Question: When incompletely assigning a value I get a latch. But why did I get a latch in the example below? I think there is no need for the latch of 'F' output because it is defined at all values of 'SEL'.
### Verilog code:
'''
always @ (ENB or D or A or B pr SEL)
if (ENB)
begin
Q=D;
if (SEL)
F=A;
else
F=B;
end
'''
### Inferred logic:

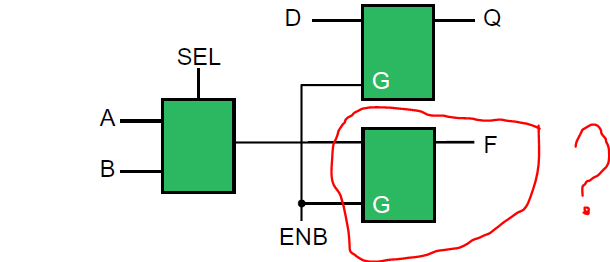
Answer: Although it is defined at all values of 'SEL', it is not defined for all values of 'ENB'. If 'ENB = 0', your code says that both 'Q' and 'F' should hold the value from the previous cycle. This is also what is inferred in the image you are linking: only update 'Q' and 'F' if 'ENB = 1'.
If you want 'Q' to be a latch and 'F' not, you can do this:
'''
always @ (ENB or D or A or B or SEL)
begin
if (ENB)
Q=D;
if (SEL)
F=A;
else
F=B;
end
'''
---
## Edit: additional information
As pointed out in the comments, I only showed how you could realize combinational logic and a latch, without modifying your code too much. There are, however, some things which could be done better. So, a non-TL;DR version:
1. Although it is possible to put combinational logic and latches in one procedural block, it is better to split them into two blocks. You are designing two different kinds of hardware, so it is also better to seperate them in Verilog.
2. Use nonblocking assignments instead of blocking assignments when modeling latches. Clifford E. Cummings wrote an excellent paper on the difference between blocking and nonblocking assignments and why it is important to know the difference. I am also going to use this paper as source here: Nonblocking Assignments in Verilog Synthesis, Coding Styles That Kill! First, it is important to understand what a race condition in Verilog is (Cummings): A Verilog race condition occurs when two or more statements that are scheduled to execute in the same simulation time-step, would give different results when the order of statement execution is changed, as permitted by the IEEE Verilog Standard. Simply put: always blocks may be executed in an arbitrary order, which could cause race conditions and thus unexpected behaviour. To understand how to prevent this, it is important to understand the difference between blocking and nonblocking assignments. When you use a blocking assignment (=), the evaluation of the right-hand side (in your code A, B, and D) and assignment of the left-hand side (in your code Q and F) is done without interruption from any other Verilog statement (i.e., "it happens immediately"). When using a nonblocking assignment (<=), however, the left-hand side is only updated at the end of a timestep. As you can imagine, the latter assignment type helps to prevent race conditions, because you know for sure at what moment the left-hand side of your assignment will be updated. After an analysis of the matter, Cummings concludes, i.a., the following: Guideline #1: When modeling sequential logic, use nonblocking assignments. Guideline #2: When modeling latches, use nonblocking assignments. Guideline #3: When modeling combinational logic with an always block, use blocking assignments. A last point which I want to highlight from the aforementioned paper is the "why". Except from the fact that you are sure the right hardware is infered, it also helps when correlating pre-synthesis simulations with the the behaviour of your actual hardware: But why? In general, the answer is simulation related. Ignoring the above guidelines [about using blocking or nonblocking assignments on page 2 of the paper] can still infer the correct synthesized logic, but the pre-synthesis simulation might not match the behavior of the synthesized circuit.
3. This last point is not possible if you want to strictly adhere to Verilog2001, but if you are free to choose your Verilog version, try to use always_combfor combinational logic and always_latch for latches. Both keywords automatically infer the sensitivity list, and it is easier for tools to find out if you actually coded up the logic you intended to design. Quoting from the SystemVerilog LRM: The always_latch construct is identical to the always_comb construct except that software tools should perform additional checks and warn if the behavior in an always_latch construct does not represent latched logic, whereas in an always_comb construct, tools should check and warn if the behavior does not represent combinational logic.
With these tips, your logic would look like this:
'''
always_latch
begin
if (ENB)
Q <= D;
end
always_comb
begin
if (SEL)
F = A;
else
F = B;
end
'''